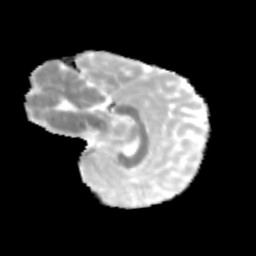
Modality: MD
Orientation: sagittal
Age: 11
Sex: female
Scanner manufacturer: siemens
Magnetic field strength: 3 T
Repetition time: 3.8 s
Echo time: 0.07 s